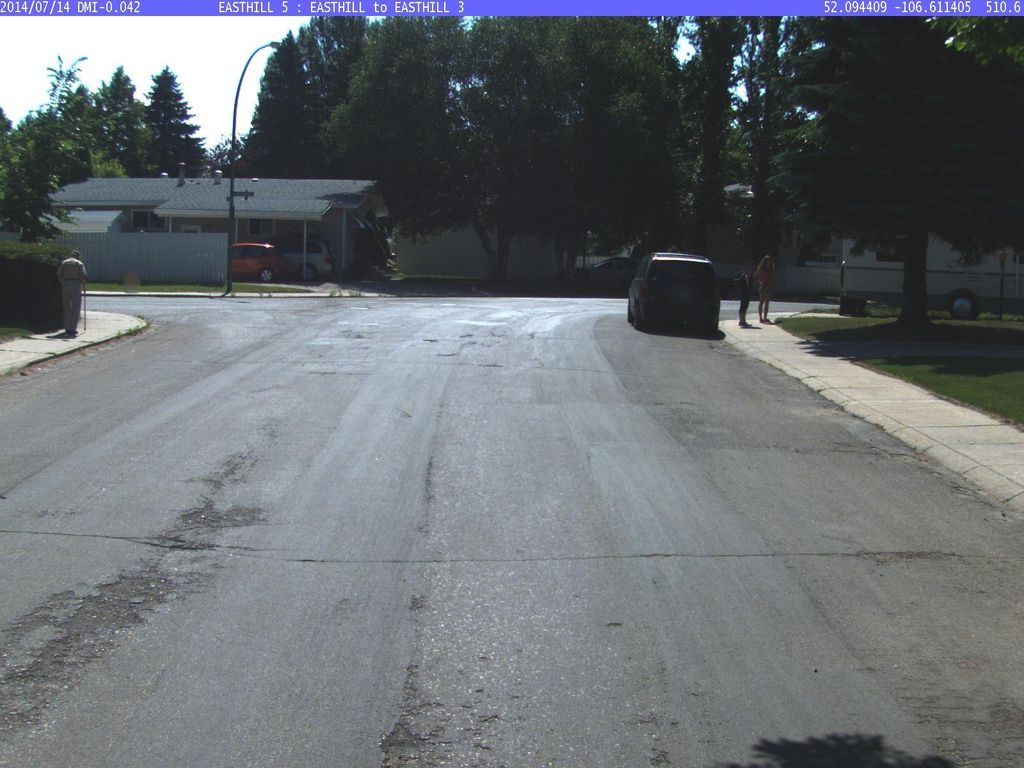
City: saskatoon